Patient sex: F
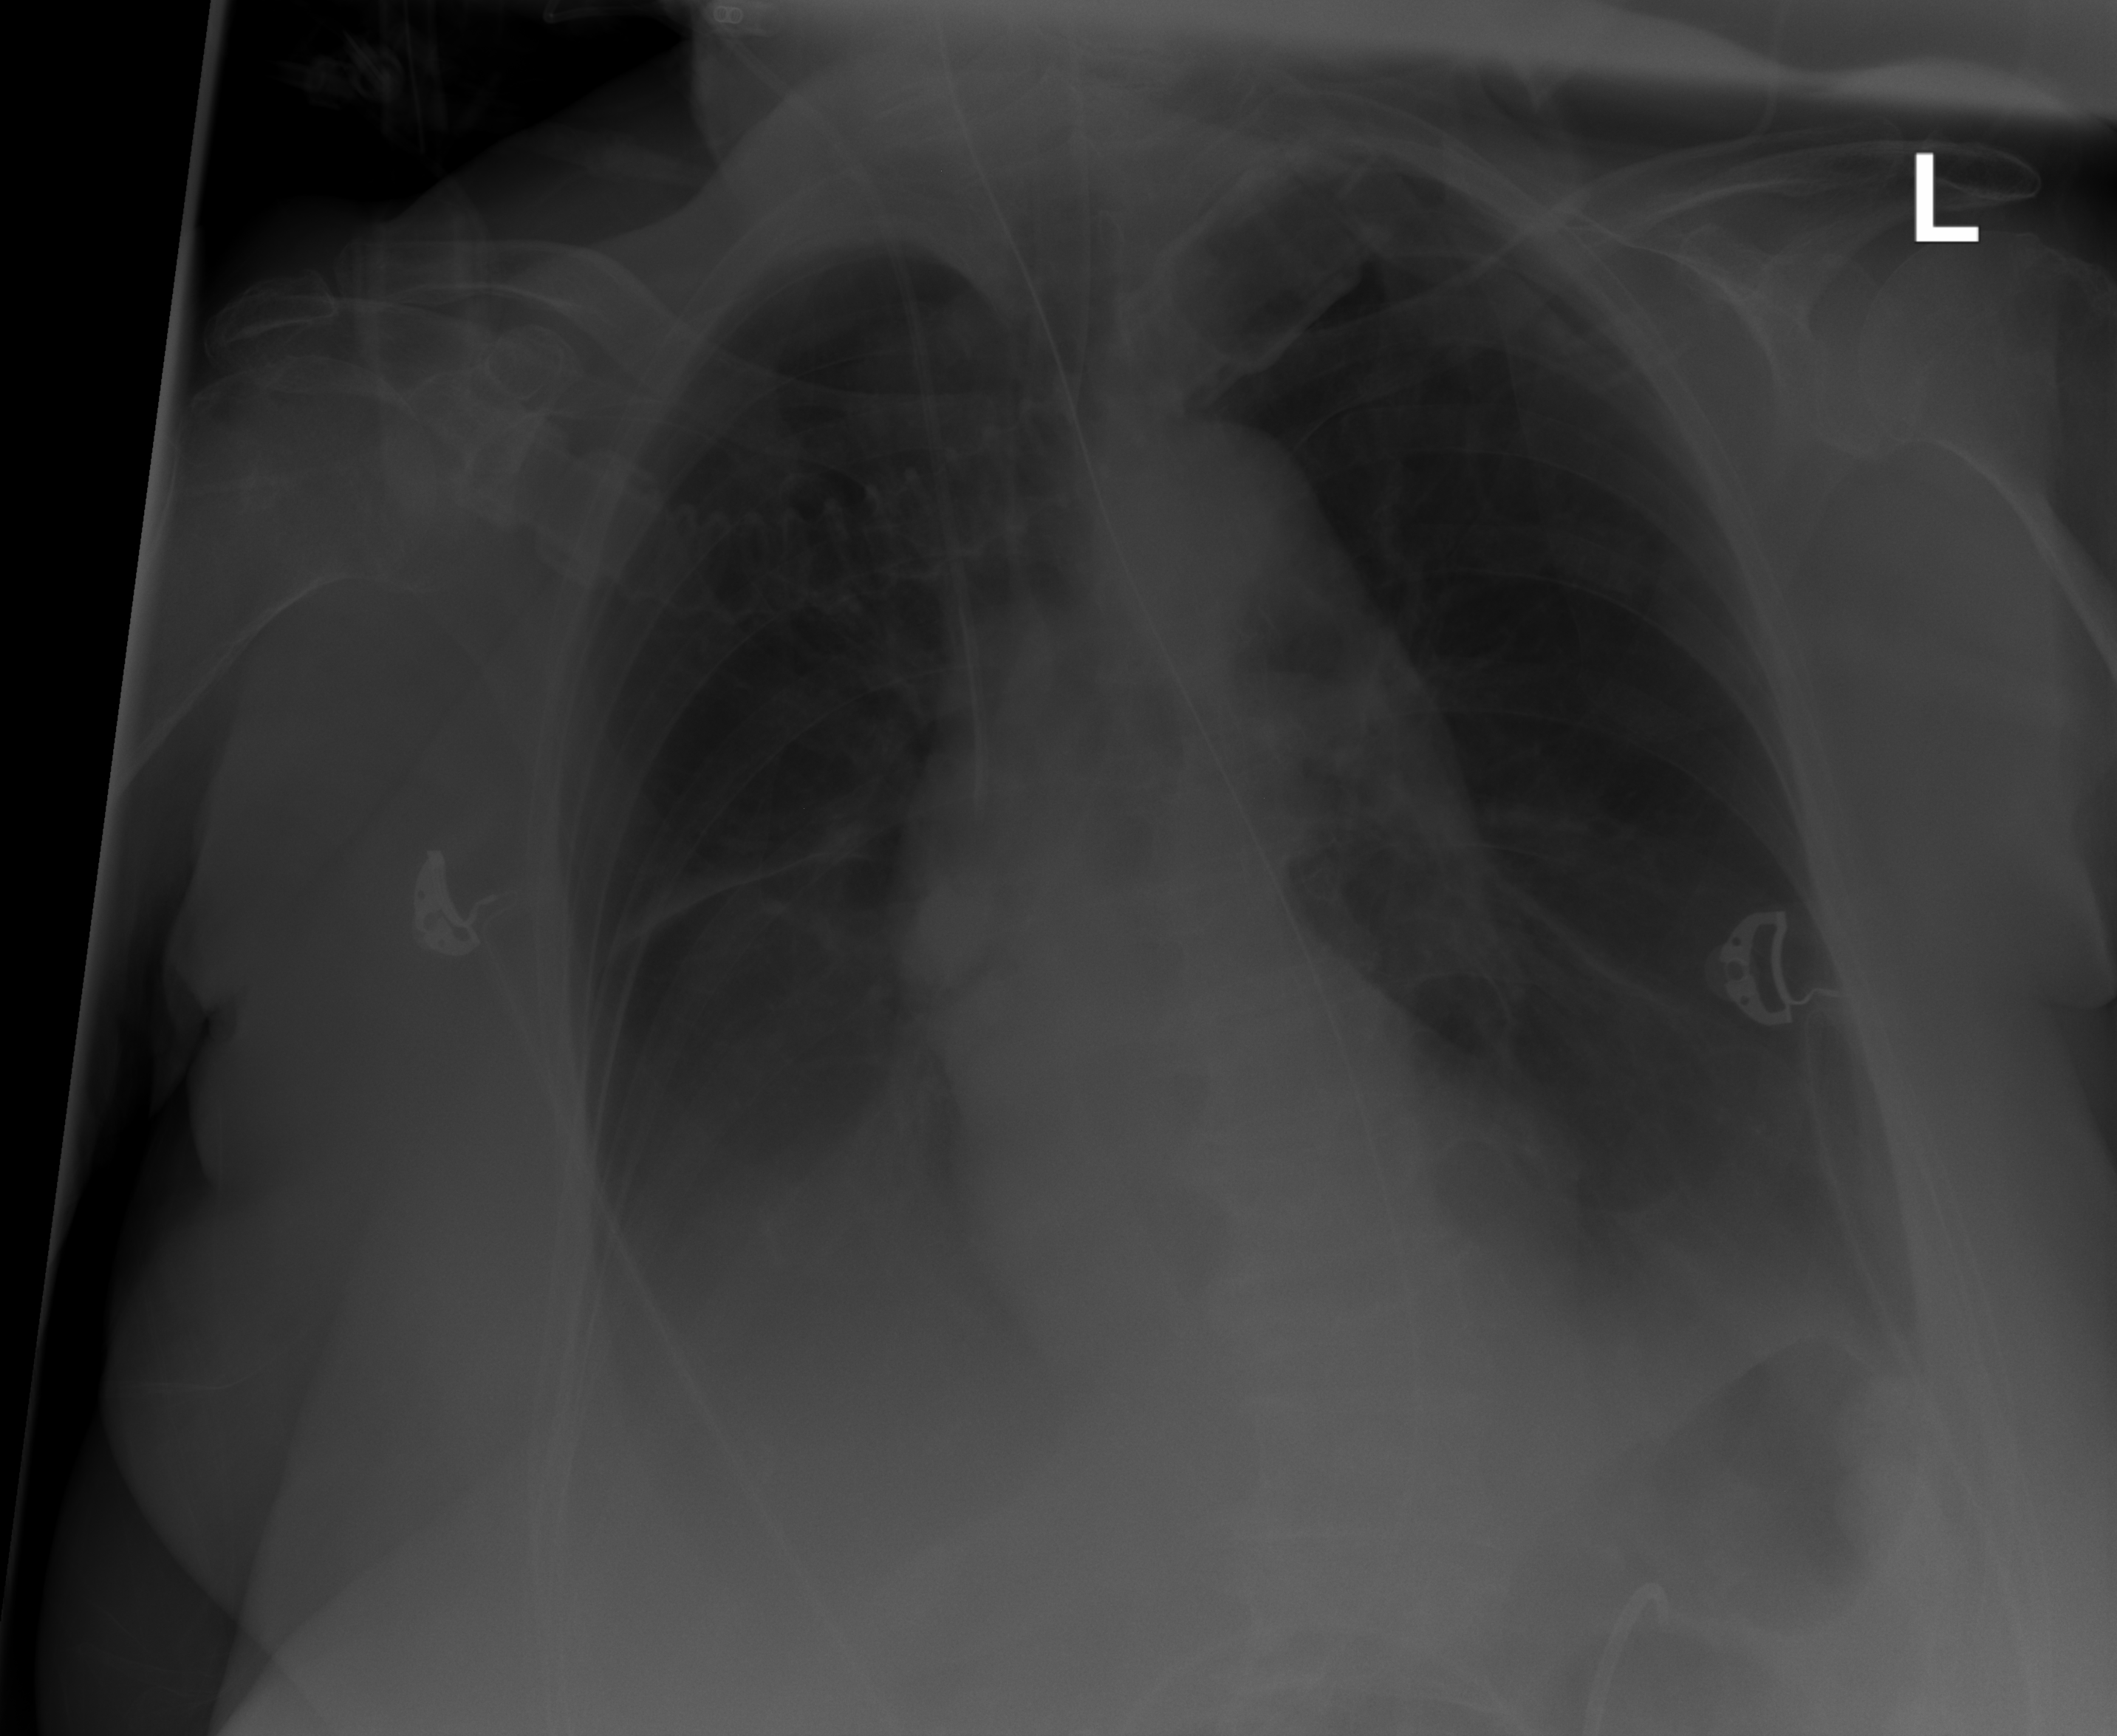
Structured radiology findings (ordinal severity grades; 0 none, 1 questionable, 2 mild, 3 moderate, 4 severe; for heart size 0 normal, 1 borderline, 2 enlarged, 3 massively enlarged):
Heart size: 2
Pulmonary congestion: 0
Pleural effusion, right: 2
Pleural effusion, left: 2
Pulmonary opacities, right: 0
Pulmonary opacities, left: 0
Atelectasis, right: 0
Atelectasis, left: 0